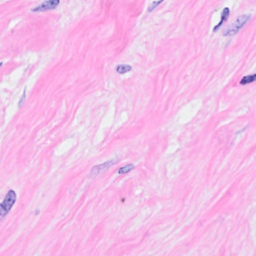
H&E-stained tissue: Breast